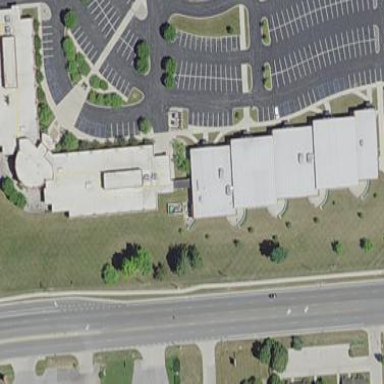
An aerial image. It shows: Office building.